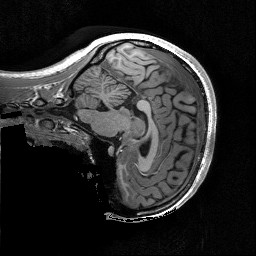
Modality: T1w
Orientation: sagittal